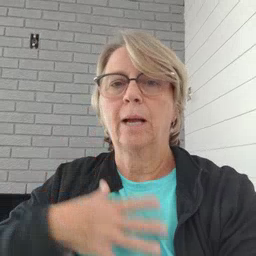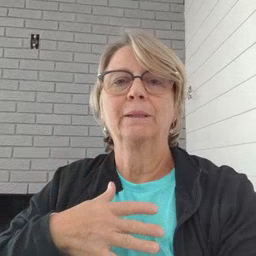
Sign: pajamas